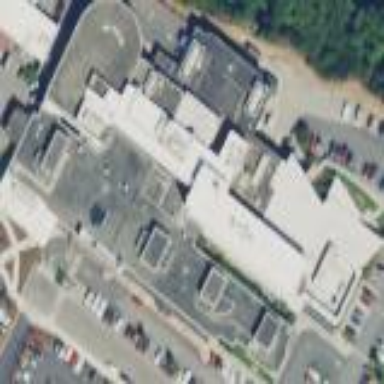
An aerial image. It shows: Hospital building.